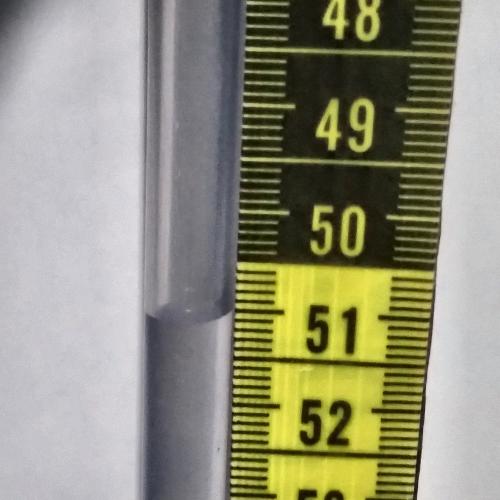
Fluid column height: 51.1 cm